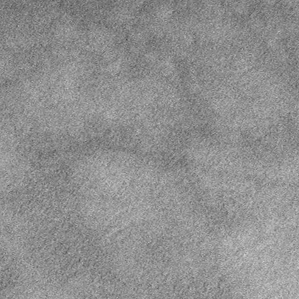
Label: frost